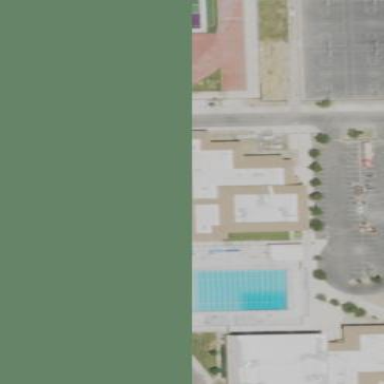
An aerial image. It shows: School building.